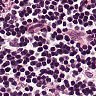
Metastatic tissue present: no